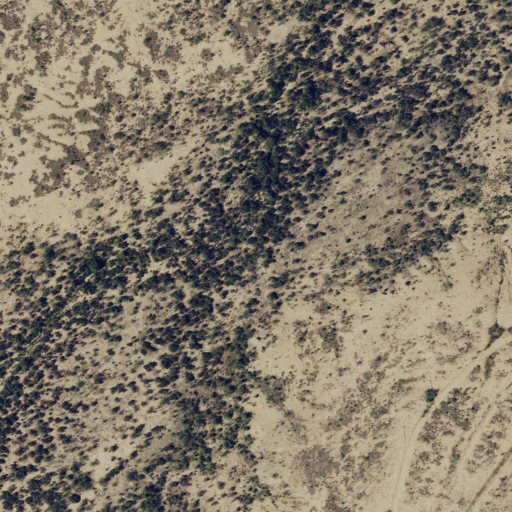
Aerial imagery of valley in Texas named Burnen Tower Draw containing shrub and grassland